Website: macys
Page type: customer-info-address
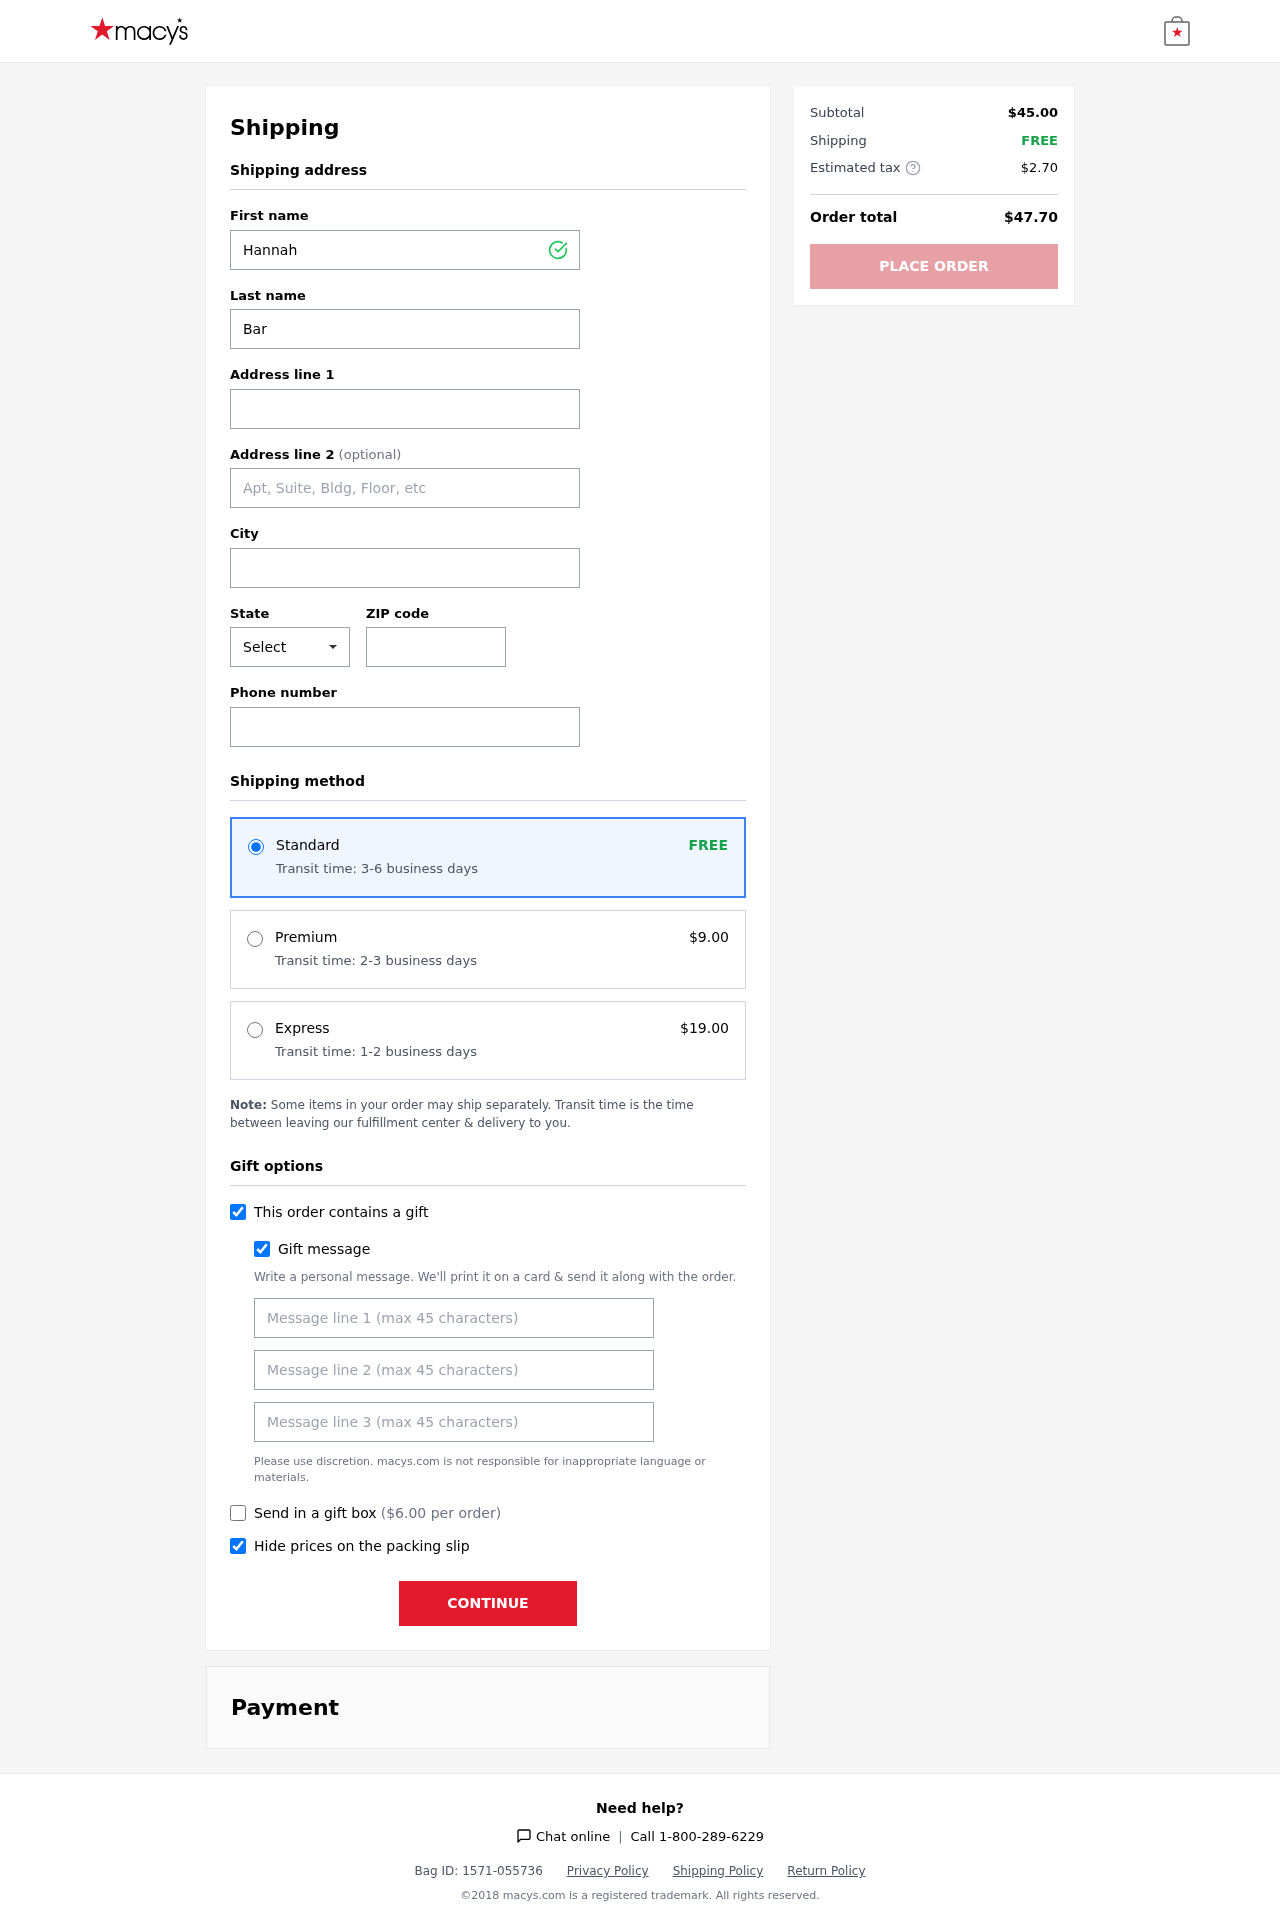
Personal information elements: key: PII_CITY
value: West Dakota
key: PII_FIRSTNAME
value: Hannah
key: PII_GIFT_MESSAGE
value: Hey Stephen! I saw these comfy new kicks and immediately thought of your morning runs – they seemed perfect for you! Enjoy hitting the pavement with style!  Hannah
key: PII_LASTNAME
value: Barnes
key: PII_PHONE
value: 7778111488
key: PII_POSTCODE
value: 73987
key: PII_STATE_ABBR
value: KY
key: PII_STREET
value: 59956 Bryan Valley
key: PII_STREET2
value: Apt. 279
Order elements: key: ORDER_SHIPPING_STANDARD
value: FREE
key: ORDER_SHIPPING_STANDARD_TIME
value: Transit time: 3-6 business days
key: ORDER_SHIPPING_PREMIUM
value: $9.00
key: ORDER_SHIPPING_PREMIUM_TIME
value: Transit time: 2-3 business days
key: ORDER_SHIPPING_EXPRESS
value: $19.00
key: ORDER_SHIPPING_EXPRESS_TIME
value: Transit time: 1-2 business days
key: ORDER_GIFT_BOX_FEE
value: $6.00
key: ORDER_SUBTOTAL
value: $45.00
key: ORDER_SHIPPING_COST
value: FREE
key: ORDER_TAX
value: $2.70
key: ORDER_TOTAL
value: $47.70